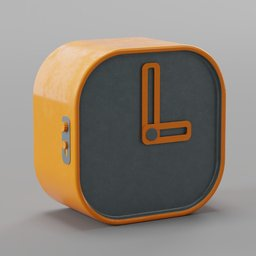
Label: electronics